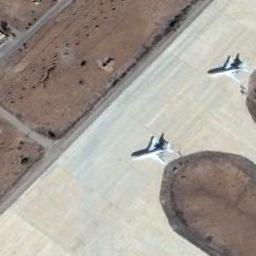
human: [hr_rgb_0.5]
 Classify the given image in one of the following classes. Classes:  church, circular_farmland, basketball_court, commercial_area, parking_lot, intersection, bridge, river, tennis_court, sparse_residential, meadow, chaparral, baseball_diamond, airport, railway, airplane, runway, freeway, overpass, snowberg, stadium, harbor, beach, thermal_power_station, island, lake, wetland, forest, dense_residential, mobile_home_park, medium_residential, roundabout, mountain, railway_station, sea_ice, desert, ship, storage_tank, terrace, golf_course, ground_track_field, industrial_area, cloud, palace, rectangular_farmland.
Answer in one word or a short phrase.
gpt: airplane